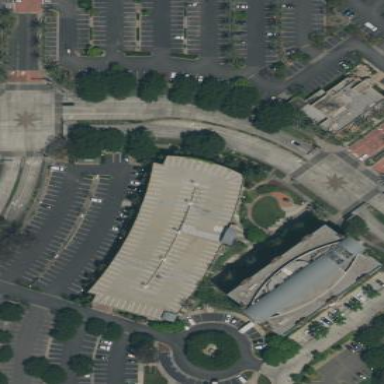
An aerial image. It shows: Multi-storey parking building.